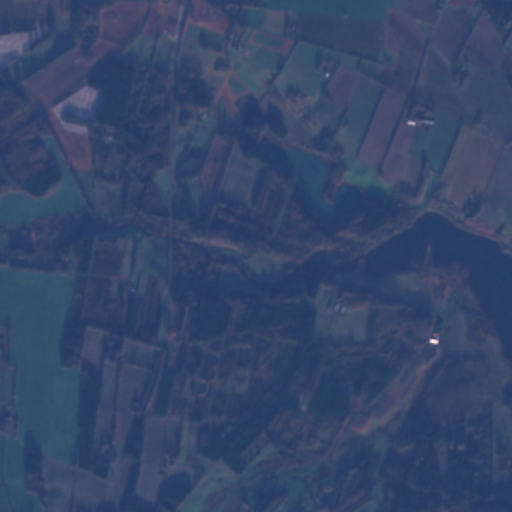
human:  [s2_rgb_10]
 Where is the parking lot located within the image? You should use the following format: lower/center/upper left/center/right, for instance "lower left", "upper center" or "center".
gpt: The parking lot is located in the upper center of the image.
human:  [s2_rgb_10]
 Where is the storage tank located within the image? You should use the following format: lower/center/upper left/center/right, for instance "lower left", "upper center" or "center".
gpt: The storage tank is located in the upper right of the image.
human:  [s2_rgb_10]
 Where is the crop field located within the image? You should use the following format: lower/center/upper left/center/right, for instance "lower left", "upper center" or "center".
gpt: There is no crop field in the image.